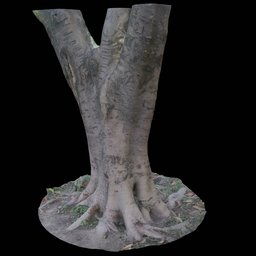
Label: nature